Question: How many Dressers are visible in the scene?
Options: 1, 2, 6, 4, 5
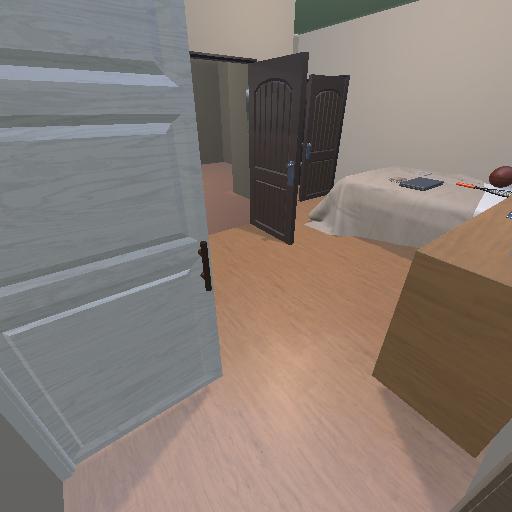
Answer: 1